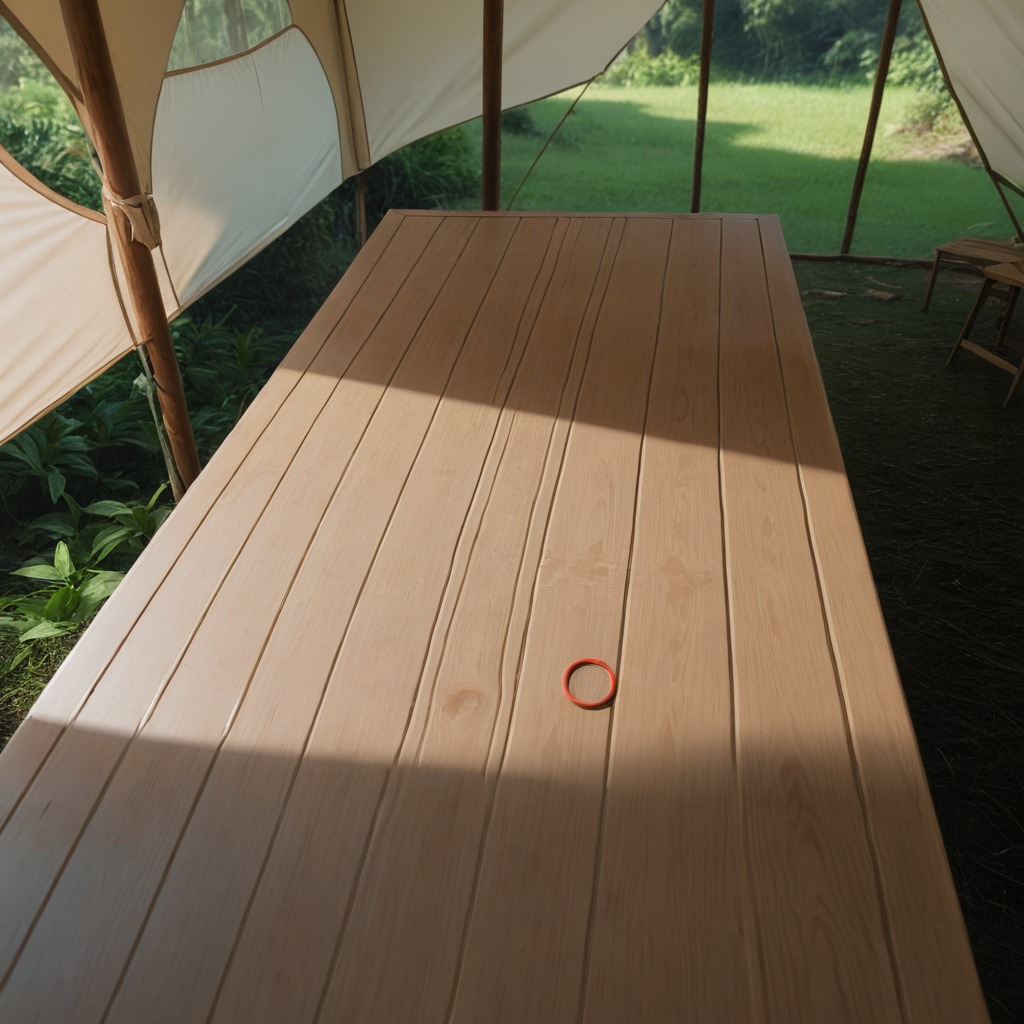
A rubber O-ring is lying on the wooden table inside a jungle field workshop tent.